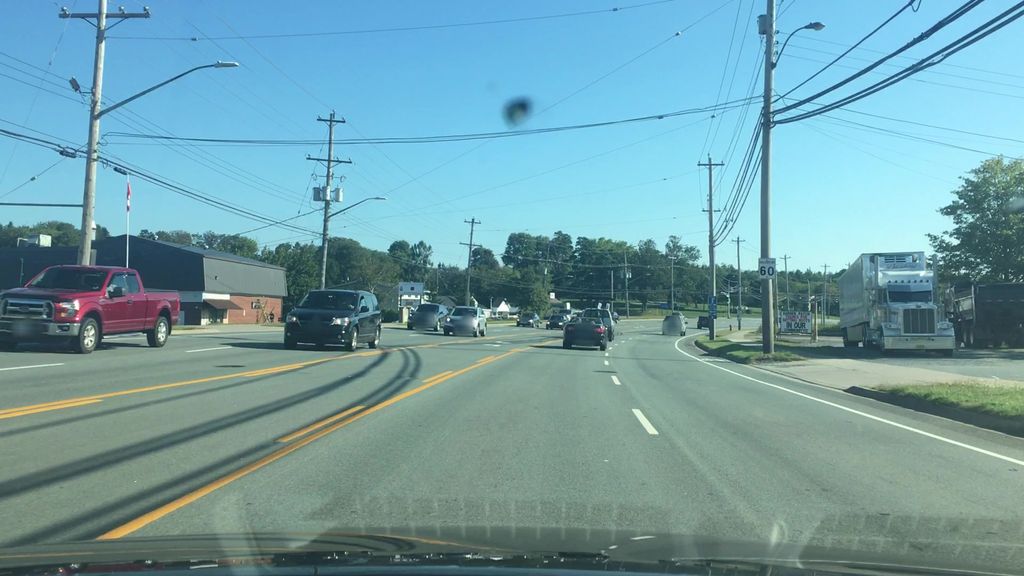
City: halifax